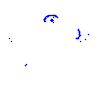
Particle: kaon